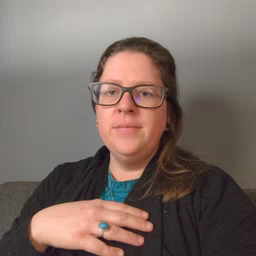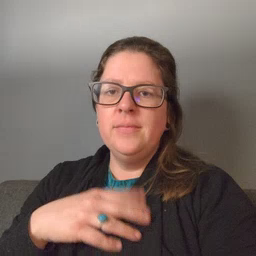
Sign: see